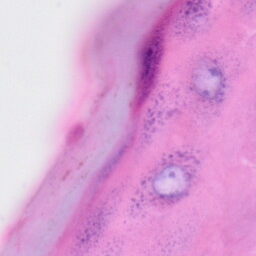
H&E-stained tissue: Skin